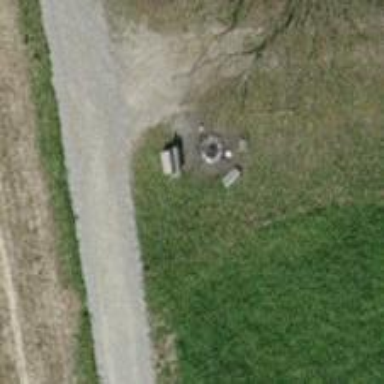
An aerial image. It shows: Picnic site with barbecue amenities available.